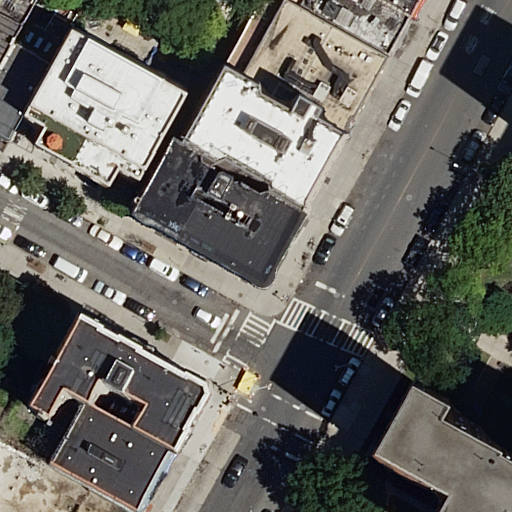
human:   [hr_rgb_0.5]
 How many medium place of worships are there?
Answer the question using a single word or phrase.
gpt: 1

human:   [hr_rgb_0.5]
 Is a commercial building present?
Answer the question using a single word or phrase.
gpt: no

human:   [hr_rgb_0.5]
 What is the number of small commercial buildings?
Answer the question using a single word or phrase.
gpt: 0

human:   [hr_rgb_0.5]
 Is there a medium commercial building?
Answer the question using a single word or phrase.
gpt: no

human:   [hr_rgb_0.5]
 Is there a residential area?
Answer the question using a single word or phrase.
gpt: yes

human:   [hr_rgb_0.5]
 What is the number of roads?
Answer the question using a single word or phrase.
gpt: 7

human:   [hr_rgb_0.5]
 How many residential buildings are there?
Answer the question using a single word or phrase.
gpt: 12

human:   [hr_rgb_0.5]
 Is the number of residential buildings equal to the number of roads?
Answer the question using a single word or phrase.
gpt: no

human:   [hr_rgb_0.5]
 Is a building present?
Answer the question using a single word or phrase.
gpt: yes

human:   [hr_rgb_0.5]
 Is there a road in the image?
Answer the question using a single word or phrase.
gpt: yes

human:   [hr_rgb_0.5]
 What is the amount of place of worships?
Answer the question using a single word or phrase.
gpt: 1

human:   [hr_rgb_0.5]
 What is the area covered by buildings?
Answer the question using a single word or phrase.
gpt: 3301m2

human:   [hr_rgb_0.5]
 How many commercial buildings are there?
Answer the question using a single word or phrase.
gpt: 0

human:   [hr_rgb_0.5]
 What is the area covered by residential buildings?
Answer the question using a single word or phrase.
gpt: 3301m2

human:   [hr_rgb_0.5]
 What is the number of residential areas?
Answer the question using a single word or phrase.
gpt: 1

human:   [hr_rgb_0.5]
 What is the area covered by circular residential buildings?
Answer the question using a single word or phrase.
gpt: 0m2

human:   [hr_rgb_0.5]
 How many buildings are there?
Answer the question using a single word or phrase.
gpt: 12

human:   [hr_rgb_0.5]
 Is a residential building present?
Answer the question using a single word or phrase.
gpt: yes

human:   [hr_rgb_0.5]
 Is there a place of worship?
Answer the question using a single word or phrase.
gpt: yes

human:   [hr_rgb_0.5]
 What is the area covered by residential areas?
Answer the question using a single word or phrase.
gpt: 10609m2

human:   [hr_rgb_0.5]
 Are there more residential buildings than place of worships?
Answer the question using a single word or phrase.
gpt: yes

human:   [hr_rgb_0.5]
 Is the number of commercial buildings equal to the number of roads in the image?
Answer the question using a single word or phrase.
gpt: no

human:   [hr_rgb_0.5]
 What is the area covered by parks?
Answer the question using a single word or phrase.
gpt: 1647m2

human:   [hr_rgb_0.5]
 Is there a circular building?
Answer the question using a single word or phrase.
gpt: no

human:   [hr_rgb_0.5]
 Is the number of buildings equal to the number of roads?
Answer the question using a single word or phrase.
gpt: no

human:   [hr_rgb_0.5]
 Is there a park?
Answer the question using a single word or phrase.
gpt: yes

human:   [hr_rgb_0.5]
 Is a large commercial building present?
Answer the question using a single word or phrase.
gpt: no

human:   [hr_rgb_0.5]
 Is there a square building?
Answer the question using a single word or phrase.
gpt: no

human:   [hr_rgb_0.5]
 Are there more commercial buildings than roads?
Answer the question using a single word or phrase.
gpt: no

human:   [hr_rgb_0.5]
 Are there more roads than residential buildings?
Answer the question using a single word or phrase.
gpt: no

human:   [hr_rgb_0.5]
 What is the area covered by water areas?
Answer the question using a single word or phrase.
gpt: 0m2

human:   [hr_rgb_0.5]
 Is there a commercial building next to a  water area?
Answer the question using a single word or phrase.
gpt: no

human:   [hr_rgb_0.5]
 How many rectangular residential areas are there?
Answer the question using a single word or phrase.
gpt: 1

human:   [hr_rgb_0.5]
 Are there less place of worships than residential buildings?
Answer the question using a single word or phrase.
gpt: yes

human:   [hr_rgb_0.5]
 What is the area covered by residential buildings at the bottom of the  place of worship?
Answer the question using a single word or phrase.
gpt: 1855m2

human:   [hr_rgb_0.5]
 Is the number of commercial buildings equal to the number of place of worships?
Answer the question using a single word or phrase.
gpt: no

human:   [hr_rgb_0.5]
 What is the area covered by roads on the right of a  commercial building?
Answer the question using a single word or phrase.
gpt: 0m2

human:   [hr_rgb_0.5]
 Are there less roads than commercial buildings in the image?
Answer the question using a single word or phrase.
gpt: no

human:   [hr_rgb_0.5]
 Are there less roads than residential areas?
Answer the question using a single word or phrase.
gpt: no

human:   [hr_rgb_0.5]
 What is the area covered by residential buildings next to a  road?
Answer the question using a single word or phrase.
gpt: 3301m2

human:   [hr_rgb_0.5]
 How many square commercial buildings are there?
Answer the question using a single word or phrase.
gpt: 0

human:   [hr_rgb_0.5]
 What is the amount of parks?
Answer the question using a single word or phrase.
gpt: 1

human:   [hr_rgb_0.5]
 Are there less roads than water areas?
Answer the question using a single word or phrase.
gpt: no

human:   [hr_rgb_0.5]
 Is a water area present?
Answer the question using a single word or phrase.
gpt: no

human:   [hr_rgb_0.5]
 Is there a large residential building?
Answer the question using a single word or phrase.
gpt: yes

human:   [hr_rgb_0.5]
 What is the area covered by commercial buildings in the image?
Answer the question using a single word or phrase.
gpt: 0m2

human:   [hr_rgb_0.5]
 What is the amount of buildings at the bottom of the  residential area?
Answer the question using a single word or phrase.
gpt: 0

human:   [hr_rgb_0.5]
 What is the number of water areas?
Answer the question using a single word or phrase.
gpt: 0

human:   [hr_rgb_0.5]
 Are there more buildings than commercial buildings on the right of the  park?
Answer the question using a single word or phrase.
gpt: yes

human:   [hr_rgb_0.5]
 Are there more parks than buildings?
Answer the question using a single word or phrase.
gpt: no

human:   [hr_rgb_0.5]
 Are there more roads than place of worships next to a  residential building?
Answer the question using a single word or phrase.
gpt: yes

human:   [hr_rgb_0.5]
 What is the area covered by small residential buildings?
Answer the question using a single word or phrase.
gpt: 77m2

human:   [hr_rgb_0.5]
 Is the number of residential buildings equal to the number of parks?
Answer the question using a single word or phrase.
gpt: no

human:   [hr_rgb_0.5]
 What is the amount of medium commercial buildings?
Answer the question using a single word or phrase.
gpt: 0

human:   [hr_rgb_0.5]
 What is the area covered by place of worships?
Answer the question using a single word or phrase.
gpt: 185m2

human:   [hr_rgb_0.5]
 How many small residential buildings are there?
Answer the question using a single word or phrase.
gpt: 3

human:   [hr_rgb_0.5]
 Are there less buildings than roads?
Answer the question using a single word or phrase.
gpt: no

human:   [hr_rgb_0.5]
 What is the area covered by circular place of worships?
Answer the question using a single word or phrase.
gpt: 0m2

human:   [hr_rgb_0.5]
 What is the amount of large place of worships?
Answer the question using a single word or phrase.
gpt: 0

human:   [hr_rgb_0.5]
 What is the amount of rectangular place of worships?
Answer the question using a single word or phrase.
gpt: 1

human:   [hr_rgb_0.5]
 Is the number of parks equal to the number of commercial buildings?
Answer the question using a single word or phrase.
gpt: no

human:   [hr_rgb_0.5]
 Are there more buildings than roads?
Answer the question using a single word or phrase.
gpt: yes

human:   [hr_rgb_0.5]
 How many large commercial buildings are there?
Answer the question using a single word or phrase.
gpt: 0

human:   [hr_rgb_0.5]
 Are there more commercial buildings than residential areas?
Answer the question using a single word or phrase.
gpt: no